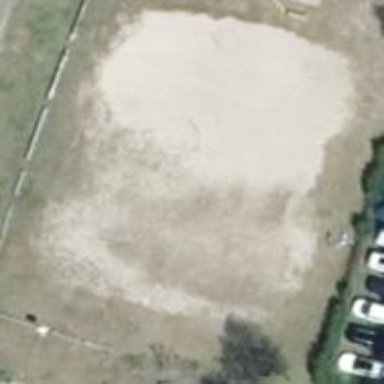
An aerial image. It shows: Sandy pitch for beach volleyball.